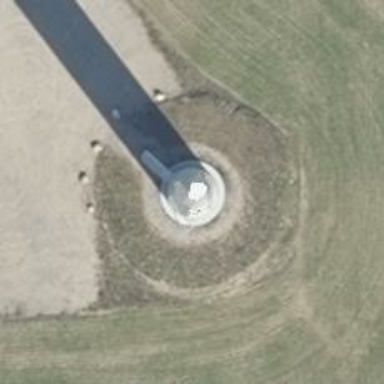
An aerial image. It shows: Wind generator powered by Vestas horizontal axis wind turbine.